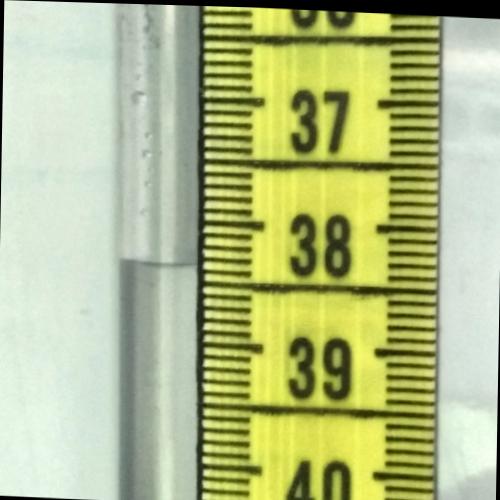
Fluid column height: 38.3 cm